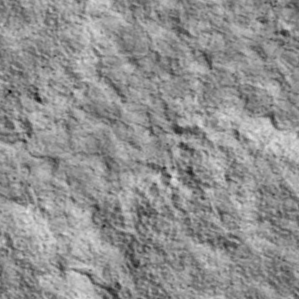
Label: non_frost